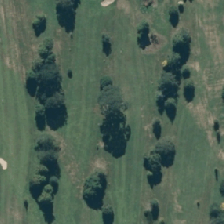
Land cover: urban_parkland